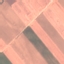
Land use / land cover class: AnnualCrop